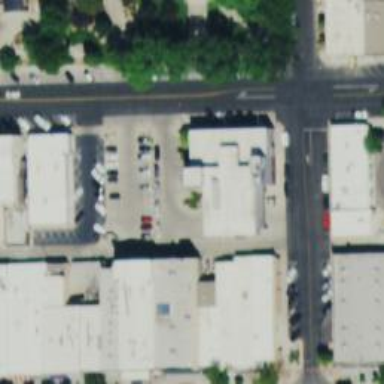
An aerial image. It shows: Parking space.